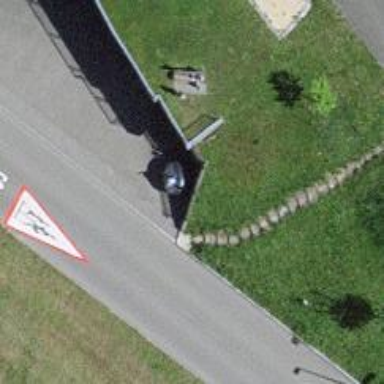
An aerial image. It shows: Concrete retaining wall.